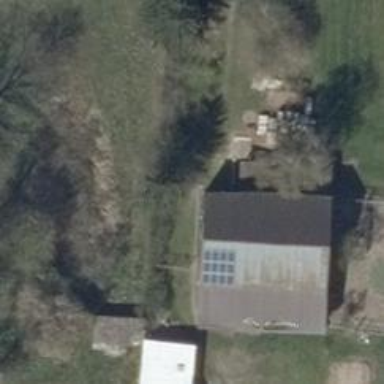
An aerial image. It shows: Solar-powered generator using photovoltaic technology. This small installation generates electricity through solar photovoltaic panels.